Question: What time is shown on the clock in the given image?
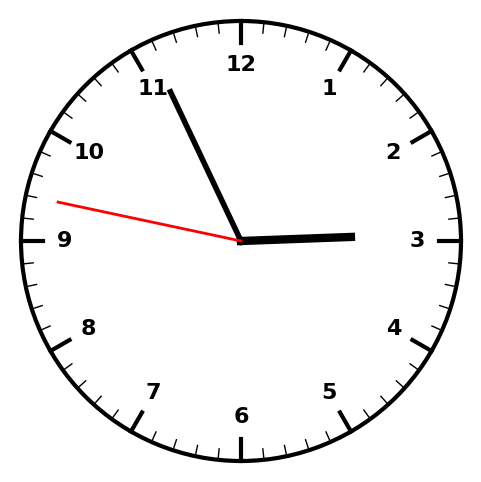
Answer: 02:55:47